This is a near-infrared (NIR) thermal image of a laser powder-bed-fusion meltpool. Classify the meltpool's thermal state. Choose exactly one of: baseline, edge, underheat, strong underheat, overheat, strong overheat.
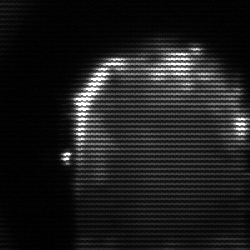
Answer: baseline